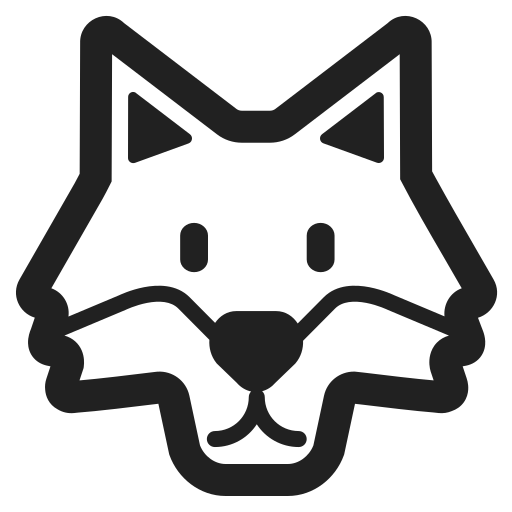
wolf high contrast